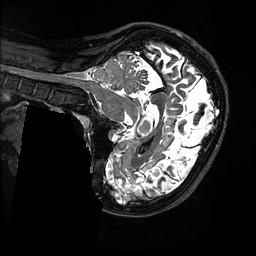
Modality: T2w
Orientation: sagittal
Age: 40
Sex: female
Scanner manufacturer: ge
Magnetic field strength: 3 T
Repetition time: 3.202 s
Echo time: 0.06683 s